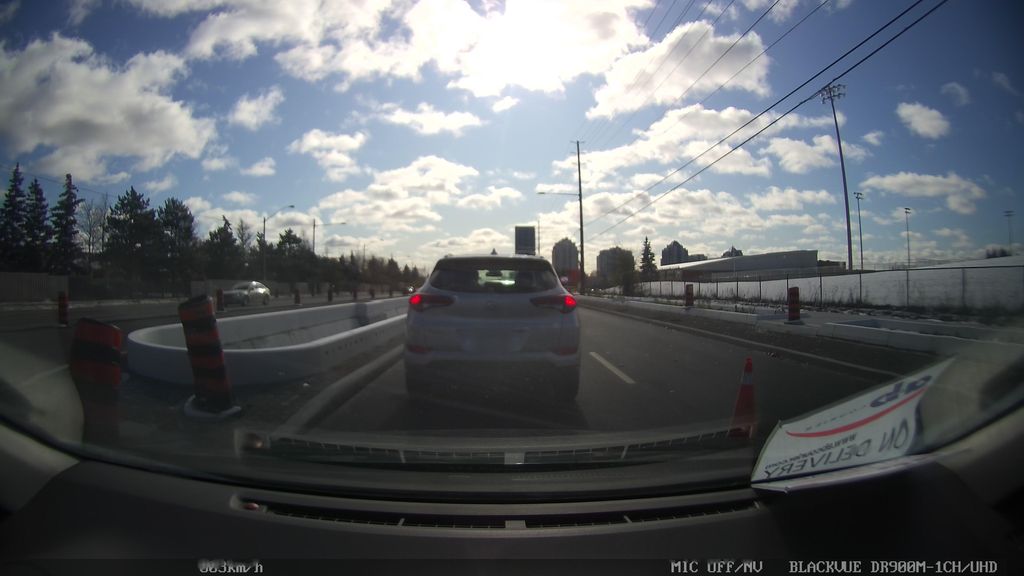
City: toronto